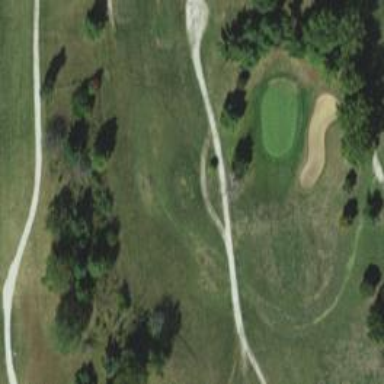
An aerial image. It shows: Service road used as golf cart path.